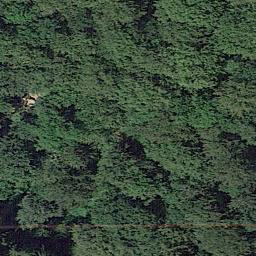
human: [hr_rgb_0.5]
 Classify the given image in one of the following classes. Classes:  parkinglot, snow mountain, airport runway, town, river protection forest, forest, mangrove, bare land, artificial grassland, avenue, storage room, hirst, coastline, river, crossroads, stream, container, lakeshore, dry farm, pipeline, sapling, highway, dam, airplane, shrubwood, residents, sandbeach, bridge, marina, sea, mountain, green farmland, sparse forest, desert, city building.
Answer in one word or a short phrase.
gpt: forest